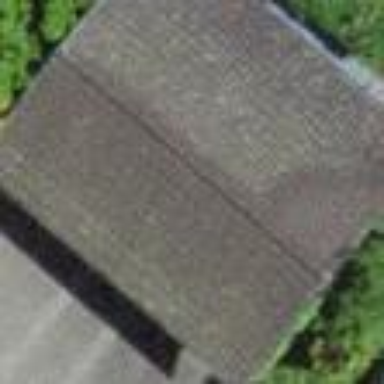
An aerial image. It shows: Garage.